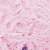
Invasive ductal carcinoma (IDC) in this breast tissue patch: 0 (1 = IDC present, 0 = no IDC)